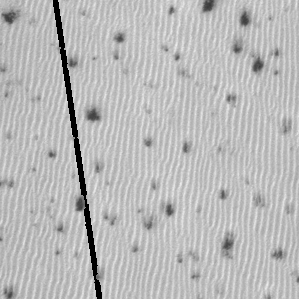
Label: frost